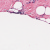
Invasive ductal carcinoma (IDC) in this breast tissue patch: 0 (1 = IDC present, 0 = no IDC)